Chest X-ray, AP view. Patient: 45 years old, sex M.
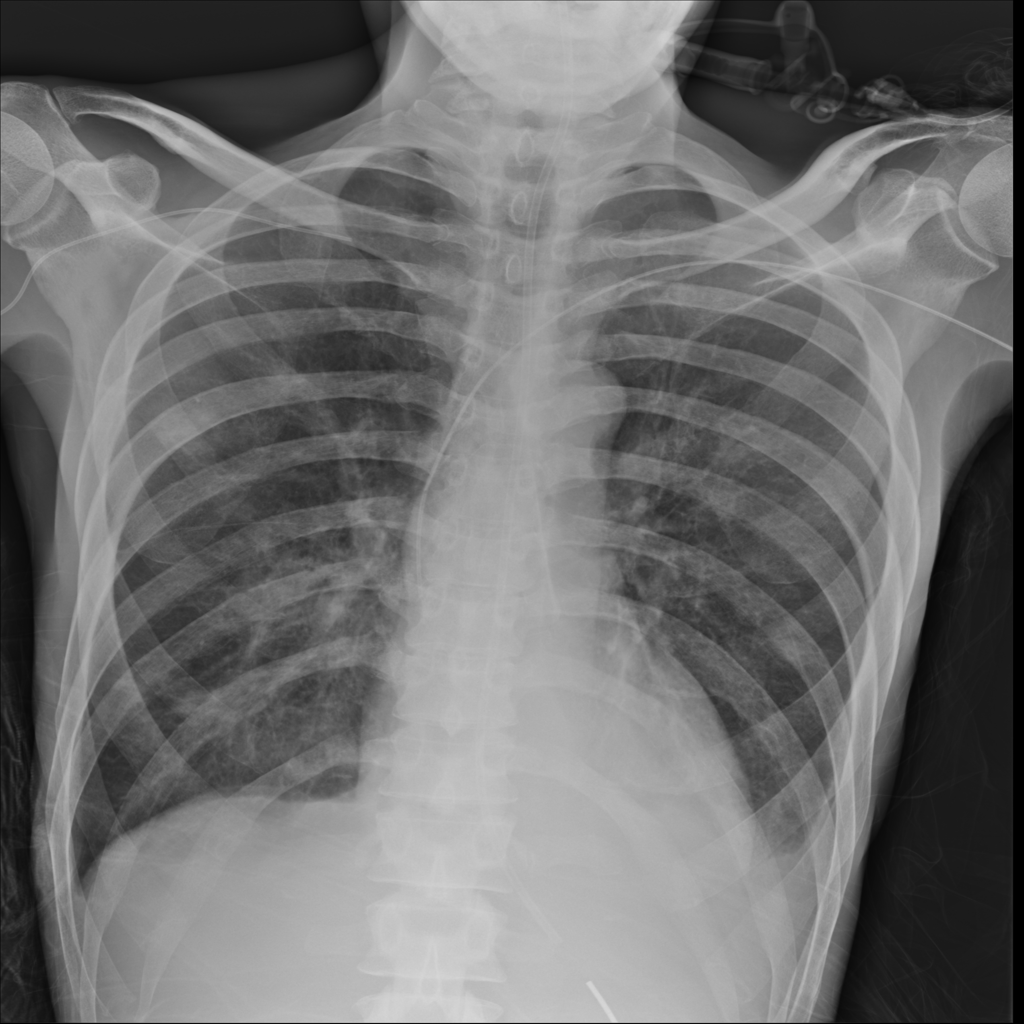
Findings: No Finding